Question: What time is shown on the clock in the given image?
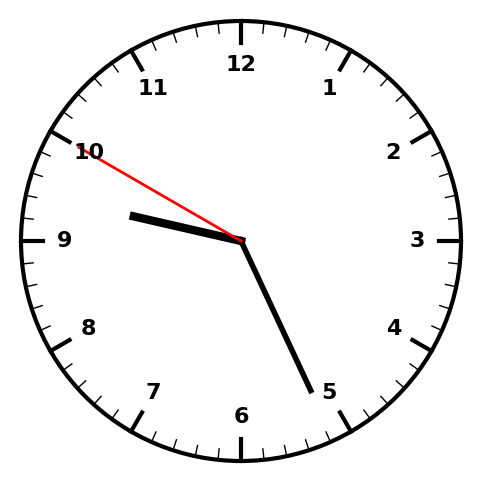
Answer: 09:25:50